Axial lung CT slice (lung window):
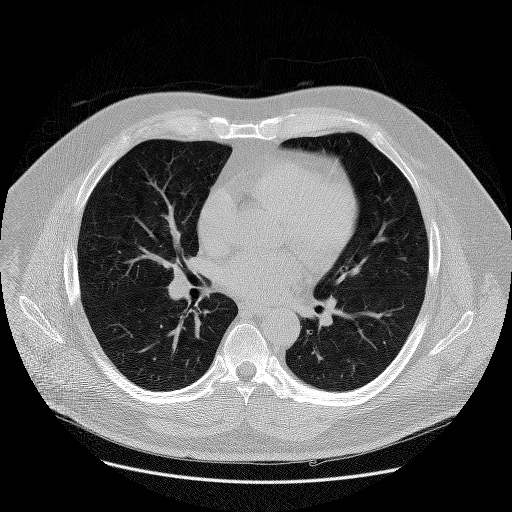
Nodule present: no